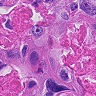
Metastatic tissue present: yes